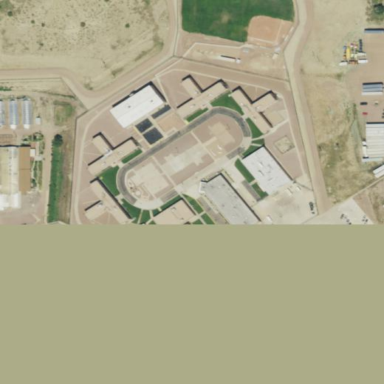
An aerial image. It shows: Industrial area used as prison facility.